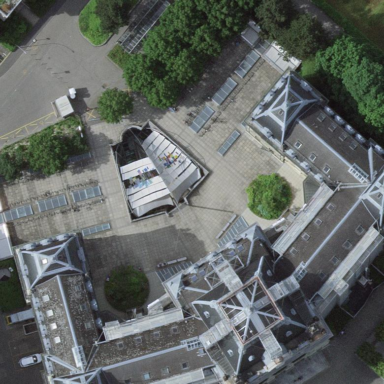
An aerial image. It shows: Public building.